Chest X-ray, PA view. Patient: 43 years old, sex F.
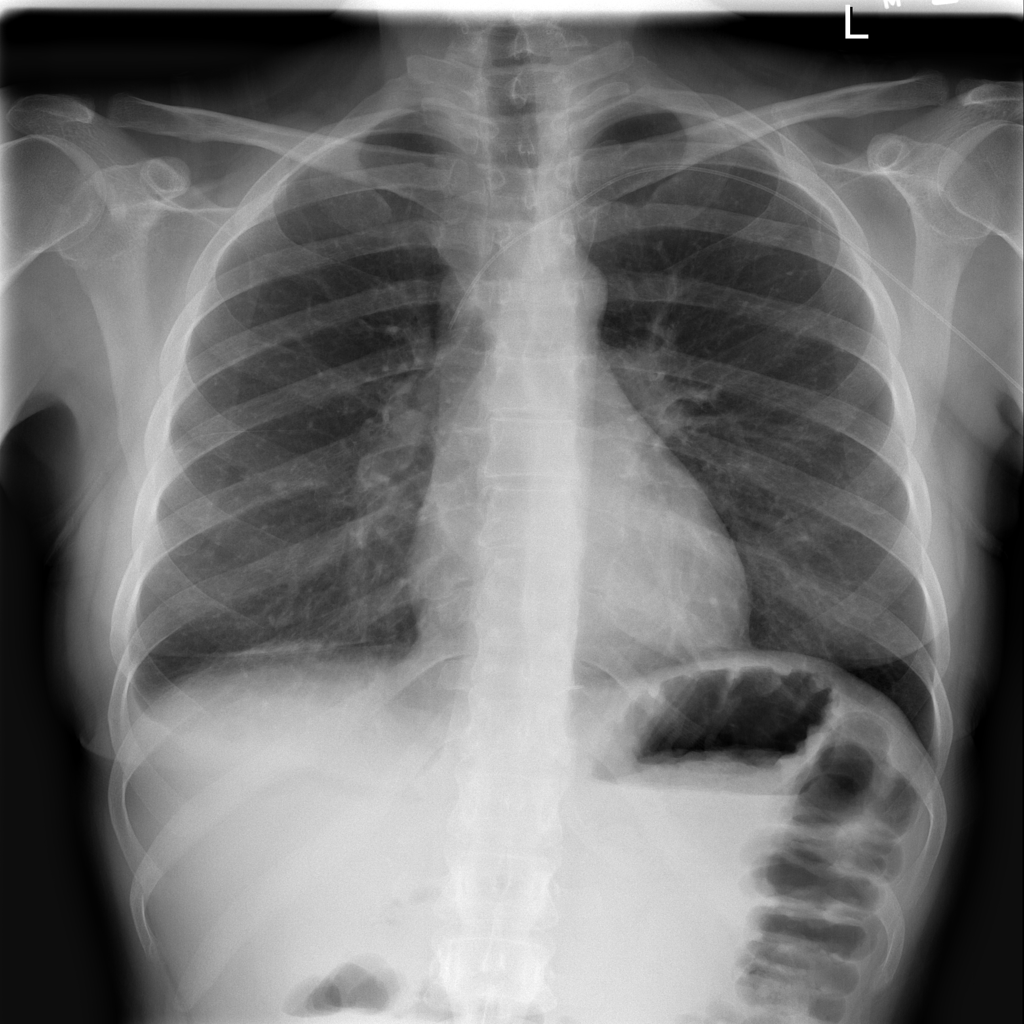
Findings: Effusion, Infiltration